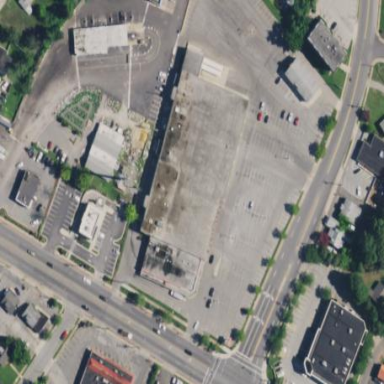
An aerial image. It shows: Commercial building housing supermarket.